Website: lowes
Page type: review-order
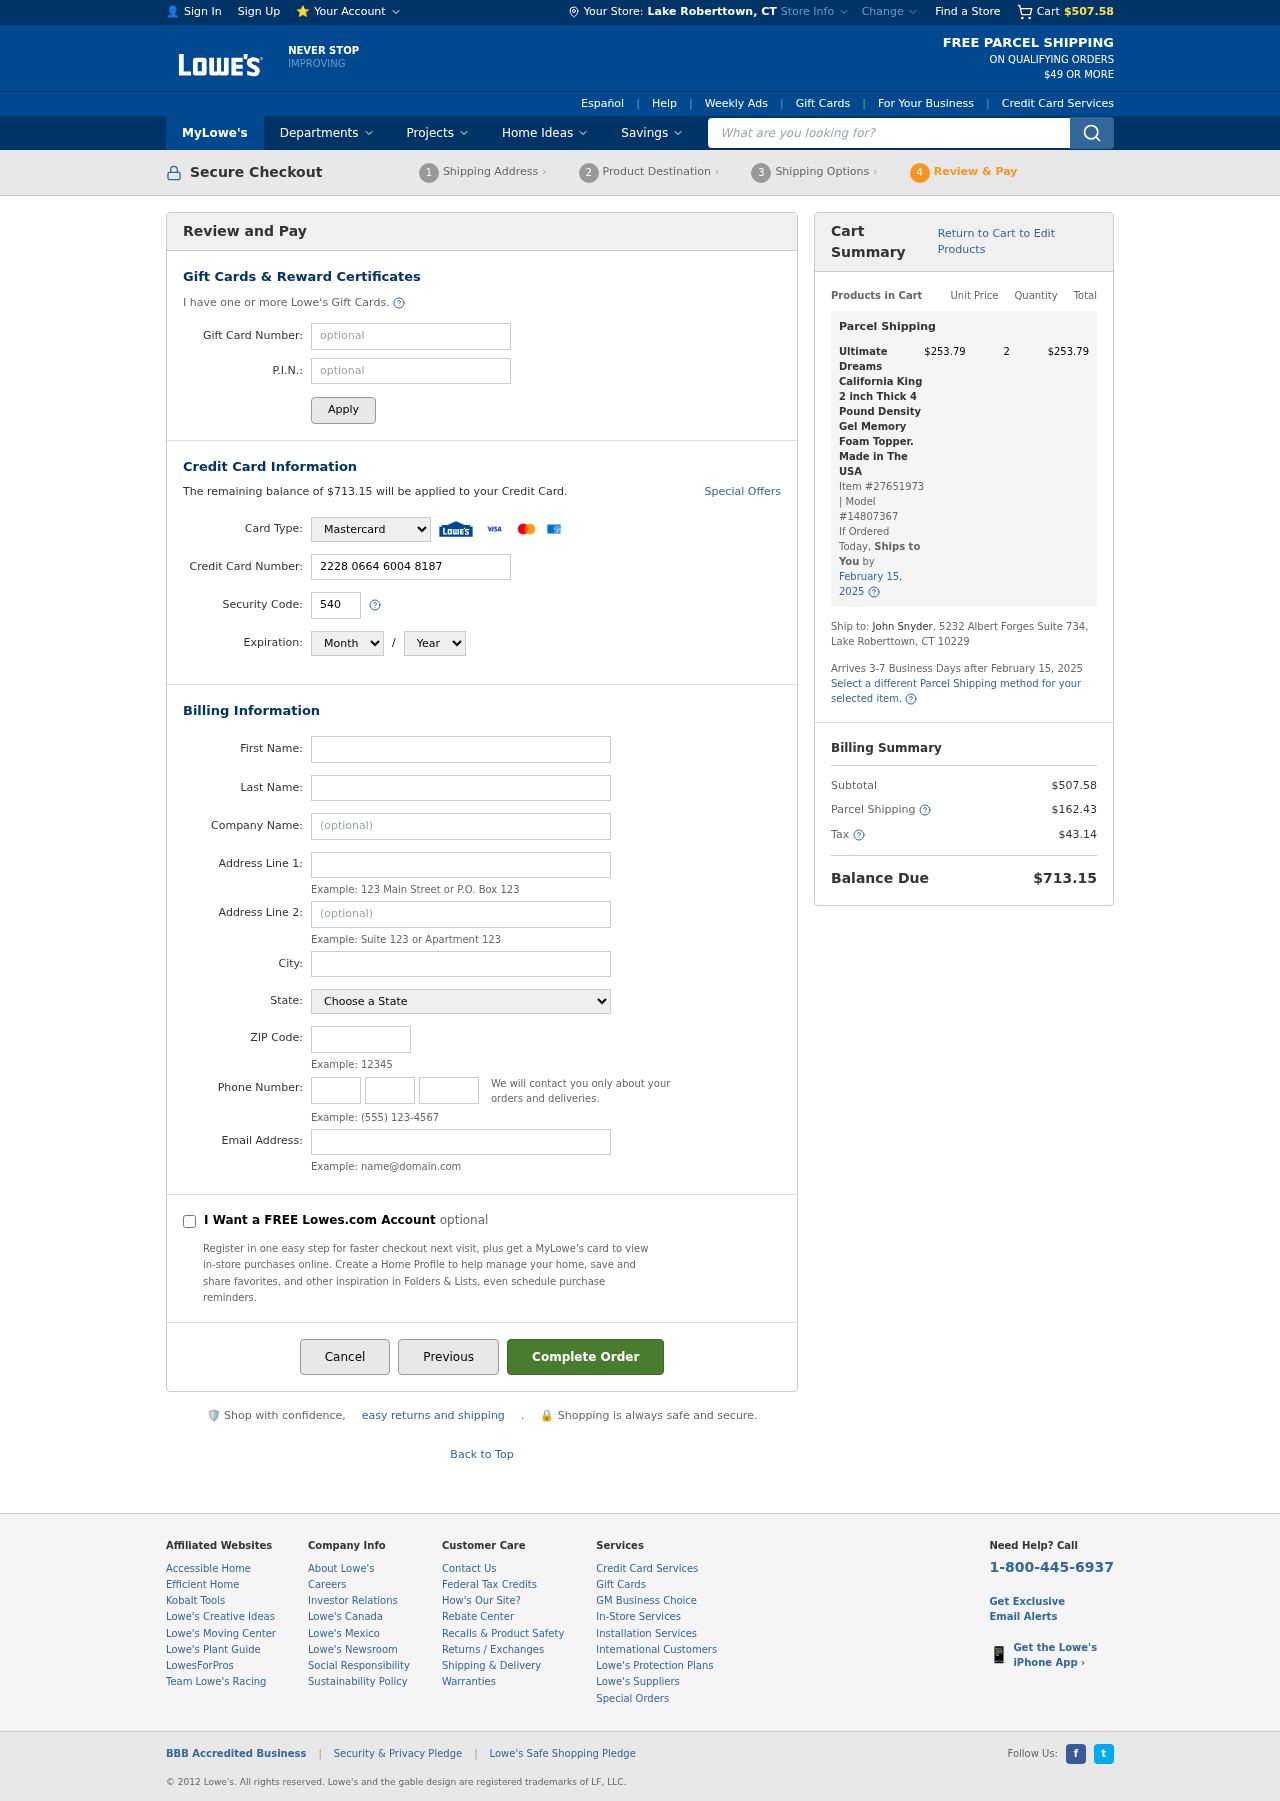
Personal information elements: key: PII_CARD_CVV
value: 540
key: PII_CARD_EXPIRY_MONTH
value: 07
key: PII_CARD_EXPIRY_YEAR
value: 29
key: PII_CARD_NUMBER
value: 2228 0664 6004 8187
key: PII_CARD_TYPE
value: Mastercard
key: PII_CITY
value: Lake Roberttown
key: PII_CITY_STATE
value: Lake Roberttown, CT
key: PII_EMAIL
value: jsnyder@gmail.com
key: PII_FIRSTNAME
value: John
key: PII_LASTNAME
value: Snyder
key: PII_PHONE_AREA
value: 668
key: PII_PHONE_PREFIX
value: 208
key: PII_PHONE_SUFFIX
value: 6435
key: PII_POSTCODE
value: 10229
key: PII_STATE
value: Connecticut
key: PII_STREET
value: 5232 Albert Forges Suite 734
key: PII_STREET2
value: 5232 Albert Forges Suite 734
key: PII_FULLNAME2
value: John Snyder
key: PII_STATE_ABBR
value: CT
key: PII_POSTCODE_FULL
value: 10229
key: PII_CITY_STATE_ZIP
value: Lake Roberttown, CT 10229
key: PII_POSTCODE_NUMERIC
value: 10229
Product elements: key: PRODUCT1_NAME
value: Ultimate Dreams California King 2 inch Thick 4 Pound Density Gel Memory Foam Topper. Made in The USA
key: PRODUCT1_PRICE
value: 253.79
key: PRODUCT1_QUANTITY
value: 2
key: PRODUCT1_ITEM_NUMBER
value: Item #27651973
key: PRODUCT1_MODEL_NUMBER
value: Model #14807367
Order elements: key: ORDER_SUBTOTAL
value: $507.58
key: ORDER_BALANCE_DUE
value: $713.15
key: ORDER_SHIPPING_DATE
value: February 15, 2025
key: ORDER_ITEM_TOTAL
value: $253.79
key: ORDER_SHIPPING_DATE2
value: February 15, 2025
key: ORDER_SHIPPING_COST
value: $162.43
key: ORDER_TAX
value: $43.14
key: ORDER_TOTAL
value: $713.15
Search elements: key: HEADER_SEARCH
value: What are you looking for?